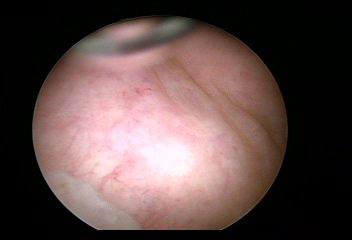
Modality: WLC
Class: Foreign bodies
Subclass: AirBubble
Bladder cancer association: No
Annotated structures: Air bubble